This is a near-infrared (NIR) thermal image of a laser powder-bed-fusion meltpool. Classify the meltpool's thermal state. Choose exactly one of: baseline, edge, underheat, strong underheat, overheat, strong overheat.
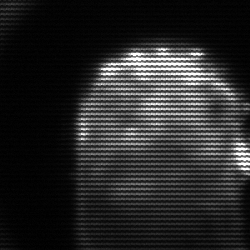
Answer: baseline